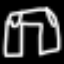
Label: pants